Question: I'm looking if I can specify a list of agents in Agent pool demands? In UI azure pipeline has only two options equals and exists. So, I tried adding two demands but pipeline takes only first demand

The same in yaml is as follows,
'''
pool:
name: AWS Pool
demands:
- Agent.Name -equals simLin02
- Agent.Name -equals ubuAgent01
'''
I would like to know if there is any logical way of specifying the list of agent machines in yaml like following or any other alternatives where I can pass a list of agent names(specific agent names because not all agents in the pool have desired capability) for the pipeline to choose from.
'''
pool:
name: AWS Pool
demands:
- Agent.Name -in (simLin02, ubuAgent01)
'''
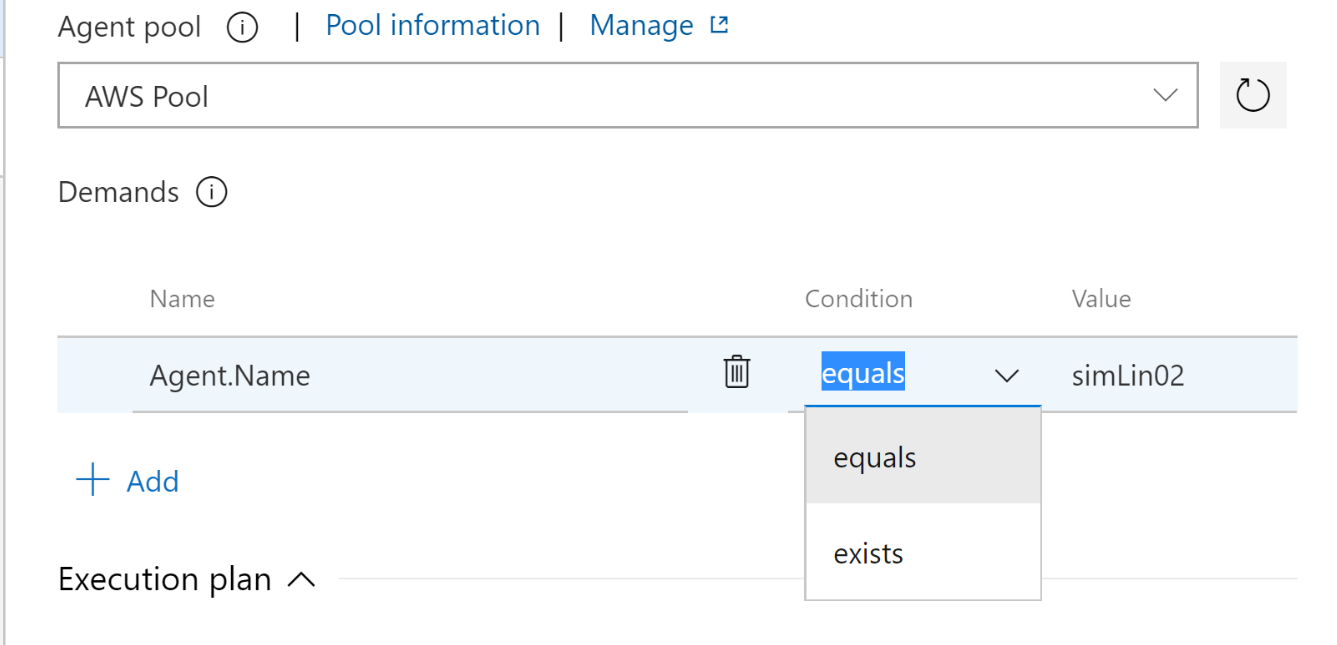
Answer: Sorry but as I know Azure Devops doesn't support specifying the list of agent machines using the logical way above. Instead we can define <URL> if we want to pass a list of agents for the pipeline to choose from. See:
<URL>
For example: If we define one custom capability called 'RunTest' for agents 'simLin02' and 'ubuAgent01', then we can easily use something like this to choose the list which contains these two agents:
'''
pool:
name: Default
demands: RunTest
'''
Since only agents 'simLin02' and 'ubuAgent01' contain the 'RunTest' capability, it will pick one of them to run the pipeline. It actually has same effect like '- Agent.Name -in (simLin02, ubuAgent01)' whose syntax is not supported.